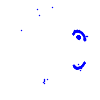
Particle: electron